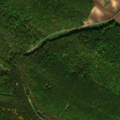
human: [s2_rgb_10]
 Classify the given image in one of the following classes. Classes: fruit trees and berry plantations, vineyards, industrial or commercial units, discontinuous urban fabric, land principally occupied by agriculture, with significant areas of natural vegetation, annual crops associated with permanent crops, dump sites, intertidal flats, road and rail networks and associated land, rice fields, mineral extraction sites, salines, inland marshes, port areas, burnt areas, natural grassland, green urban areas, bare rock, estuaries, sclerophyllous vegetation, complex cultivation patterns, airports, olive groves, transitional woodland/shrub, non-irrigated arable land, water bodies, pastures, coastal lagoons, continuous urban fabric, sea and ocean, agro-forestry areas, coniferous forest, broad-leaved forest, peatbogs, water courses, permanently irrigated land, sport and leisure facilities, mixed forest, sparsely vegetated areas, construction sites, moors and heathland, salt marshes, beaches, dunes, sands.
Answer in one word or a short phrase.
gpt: non-irrigated arable land, broad-leaved forest